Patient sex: M
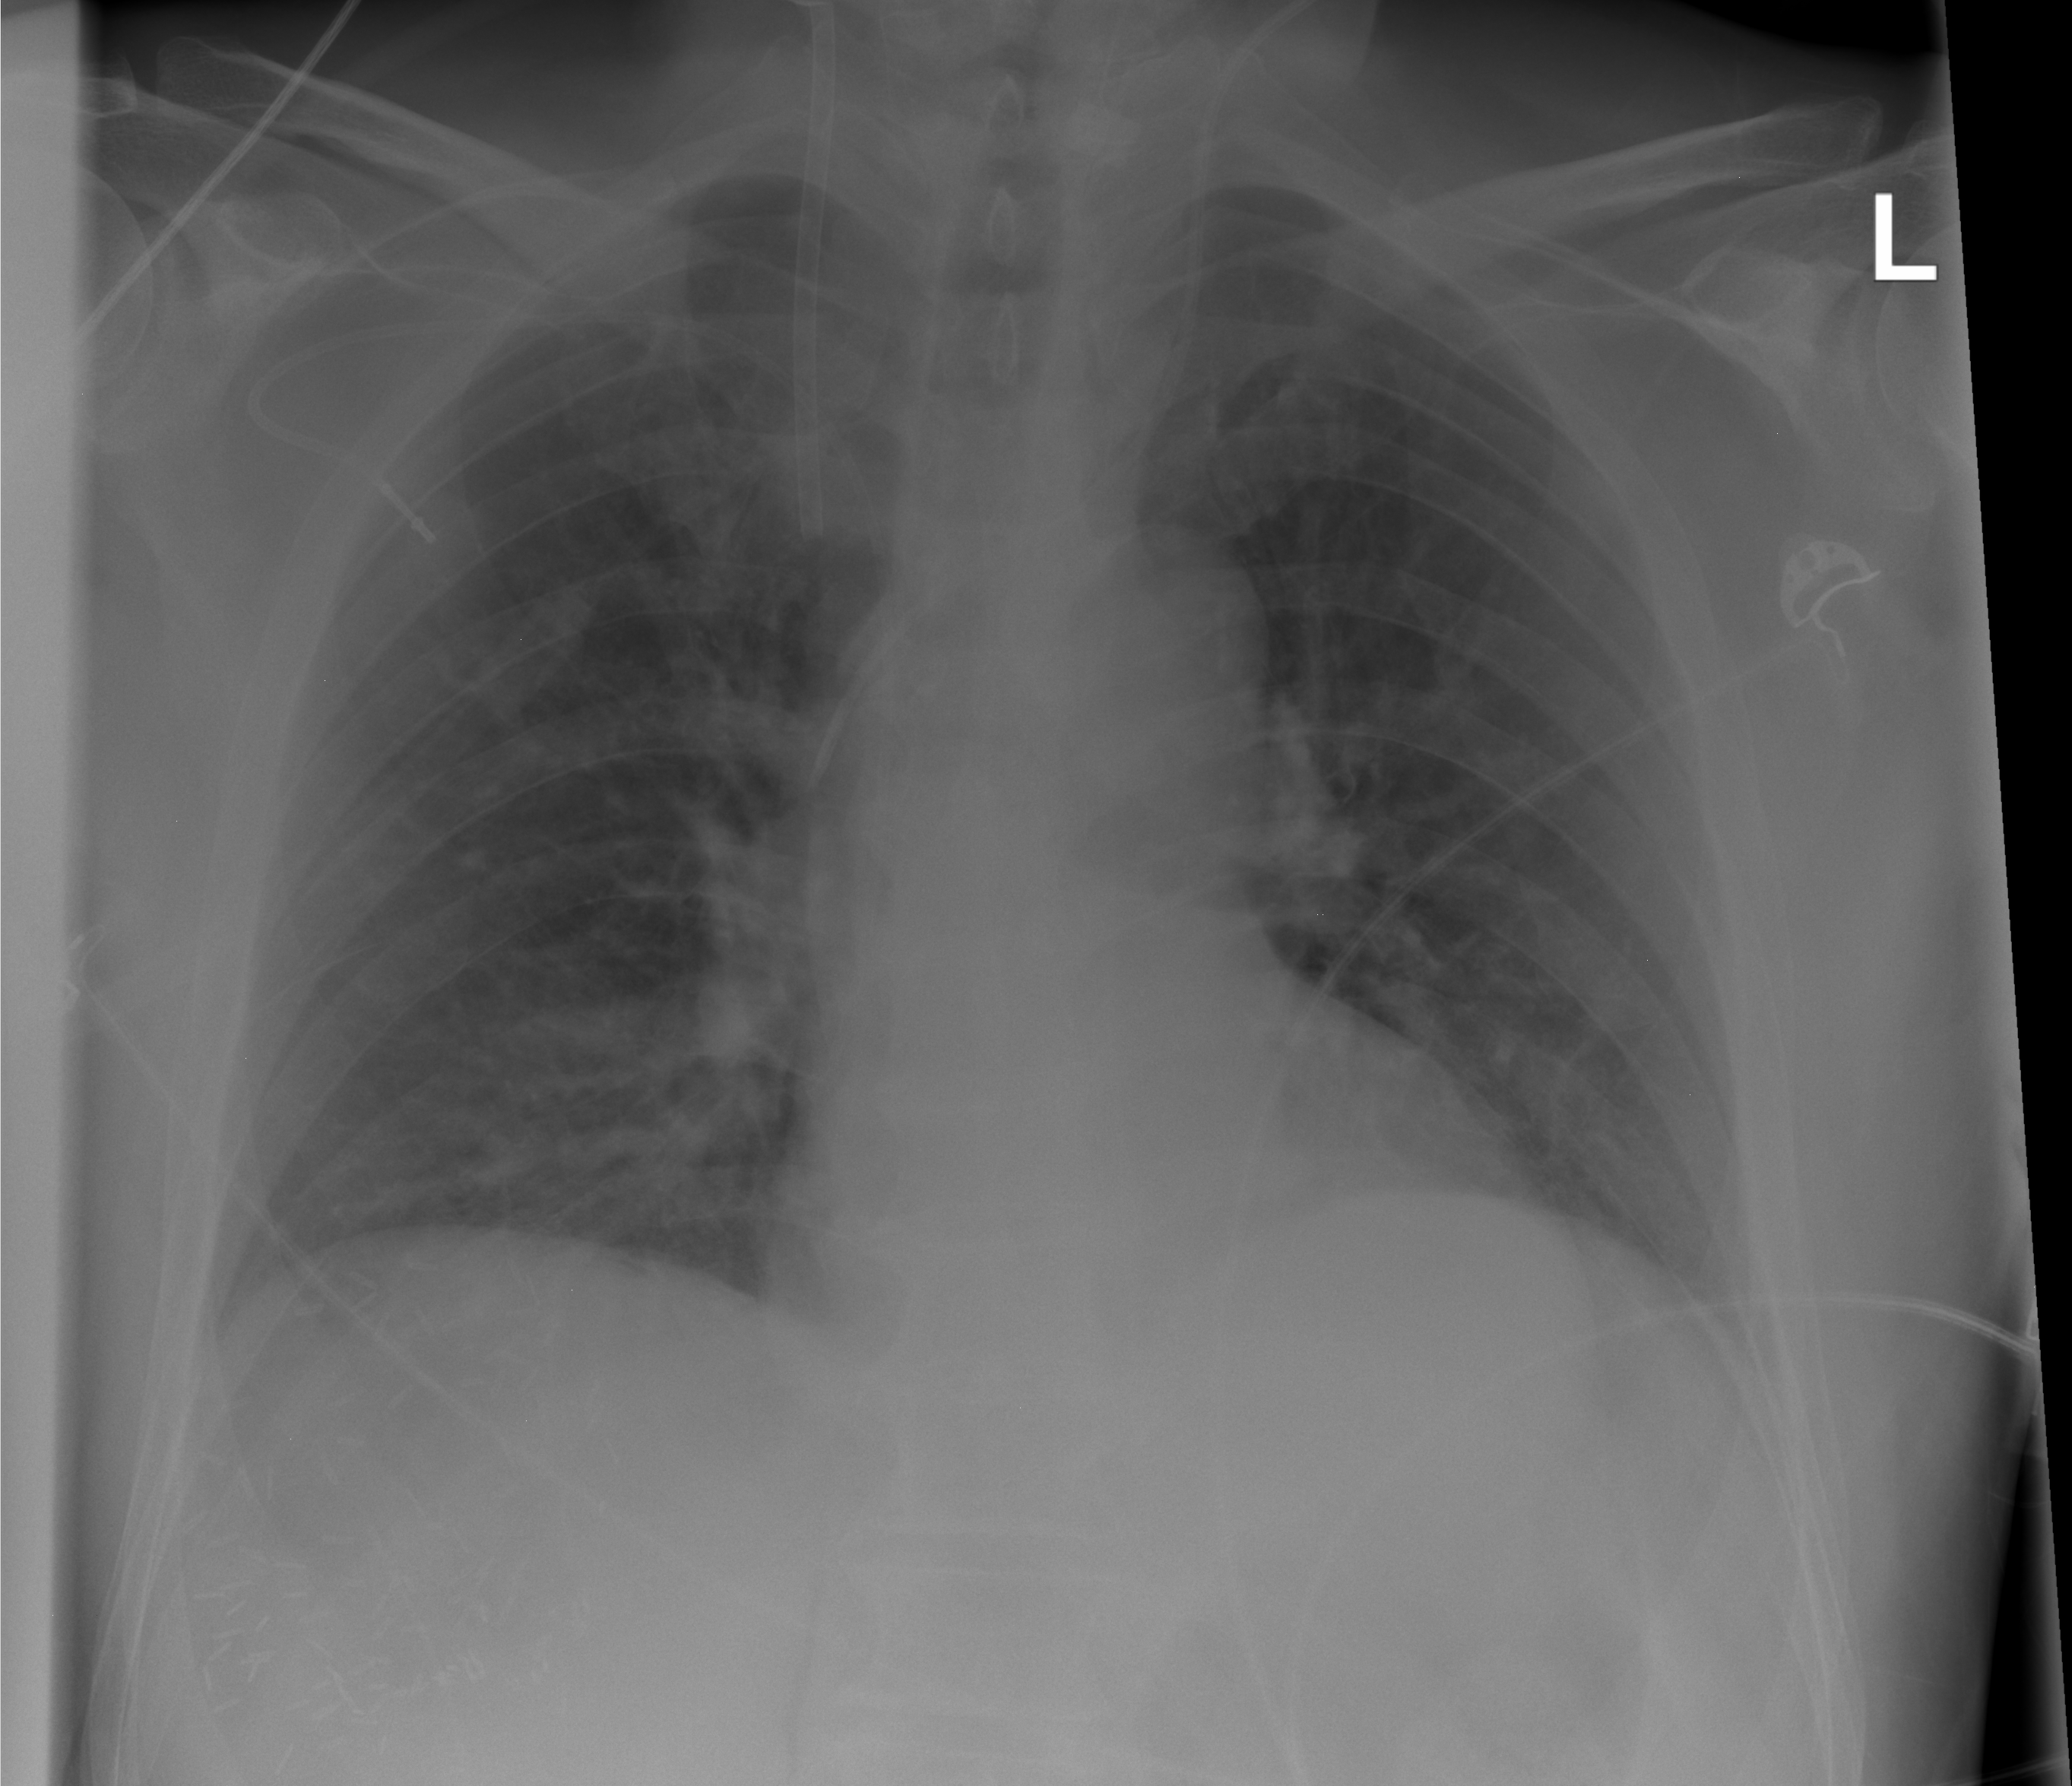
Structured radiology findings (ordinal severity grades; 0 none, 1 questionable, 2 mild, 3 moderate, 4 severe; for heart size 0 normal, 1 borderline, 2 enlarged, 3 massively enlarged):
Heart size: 0
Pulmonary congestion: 0
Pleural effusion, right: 0
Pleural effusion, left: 0
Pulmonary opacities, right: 0
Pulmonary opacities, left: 0
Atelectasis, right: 1
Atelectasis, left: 0